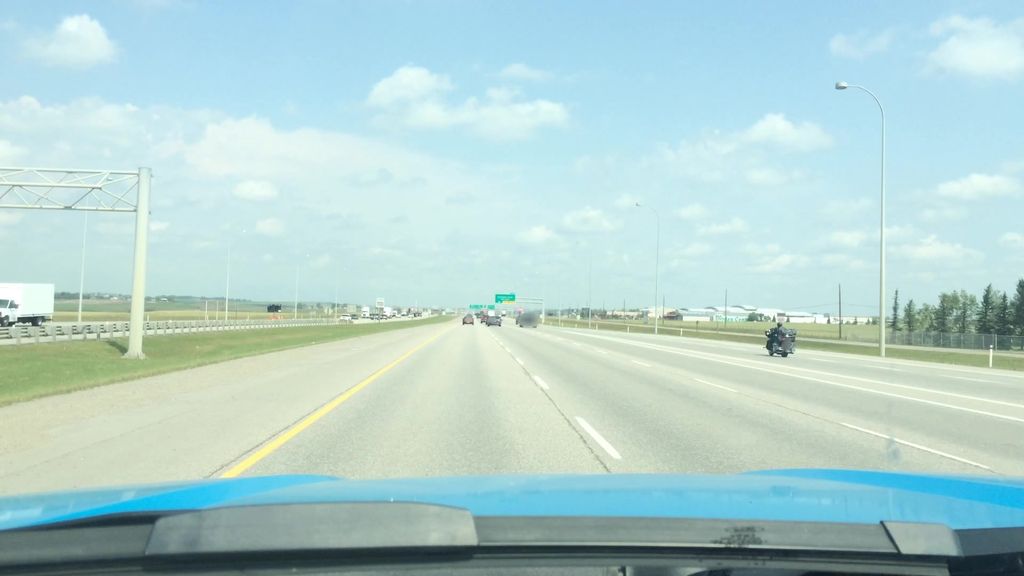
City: calgary